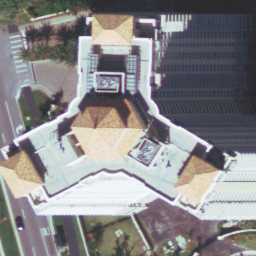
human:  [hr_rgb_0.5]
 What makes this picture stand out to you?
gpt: buildings